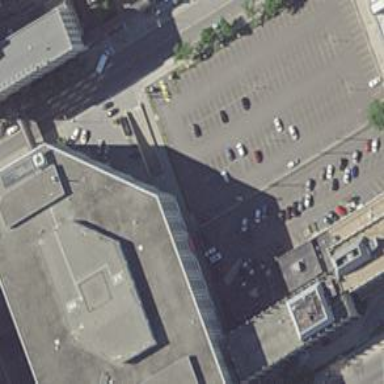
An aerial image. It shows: Commercial building.